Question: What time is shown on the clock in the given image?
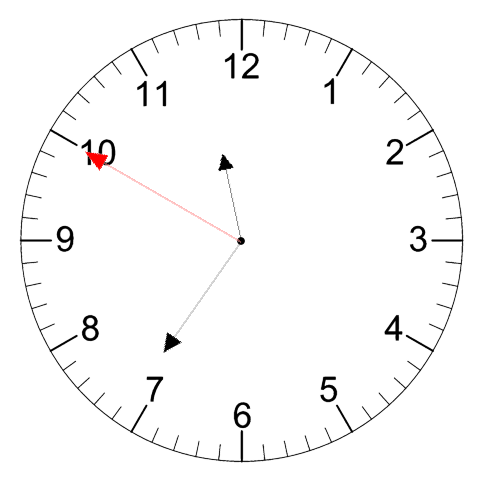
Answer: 11:35:50